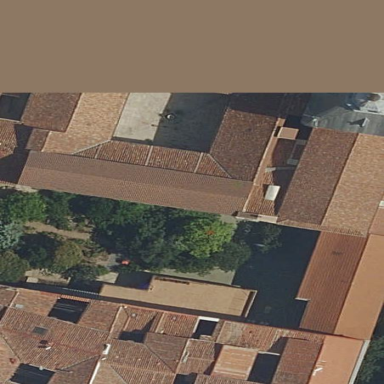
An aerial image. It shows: School.